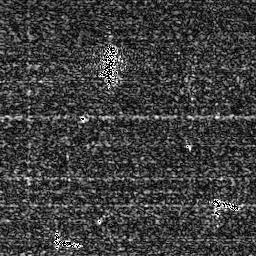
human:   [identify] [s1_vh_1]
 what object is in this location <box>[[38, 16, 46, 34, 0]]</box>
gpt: <ref>1 medium ship at the top</ref>

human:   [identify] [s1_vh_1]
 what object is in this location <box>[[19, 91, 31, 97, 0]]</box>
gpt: <ref>1 medium ship at the bottom left</ref>

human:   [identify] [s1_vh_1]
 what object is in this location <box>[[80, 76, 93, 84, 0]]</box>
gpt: <ref>1 medium ship at the bottom right</ref>